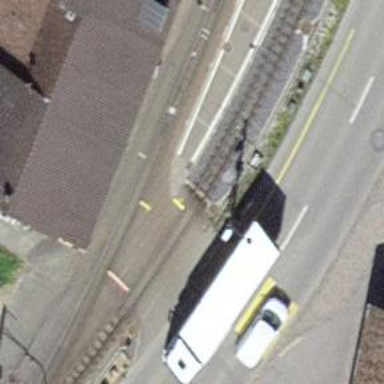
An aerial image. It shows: Railway crossing.